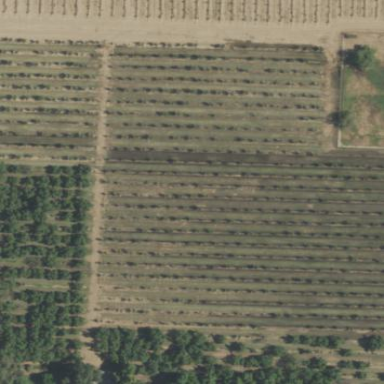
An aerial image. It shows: Orchard filled with walnut trees.